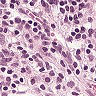
Metastatic tissue present: no